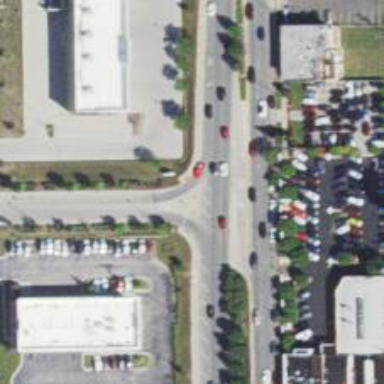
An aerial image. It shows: Footway located on traffic island.